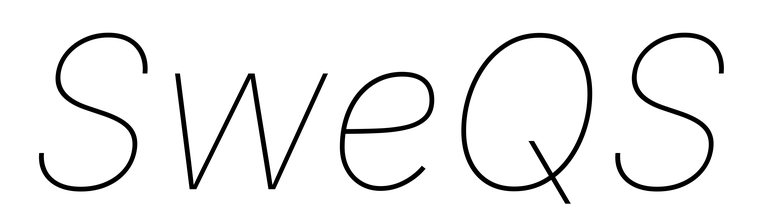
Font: Inter-Italic_Thin_Italic